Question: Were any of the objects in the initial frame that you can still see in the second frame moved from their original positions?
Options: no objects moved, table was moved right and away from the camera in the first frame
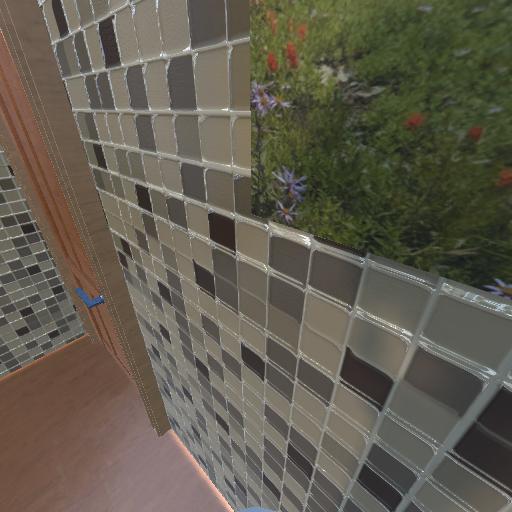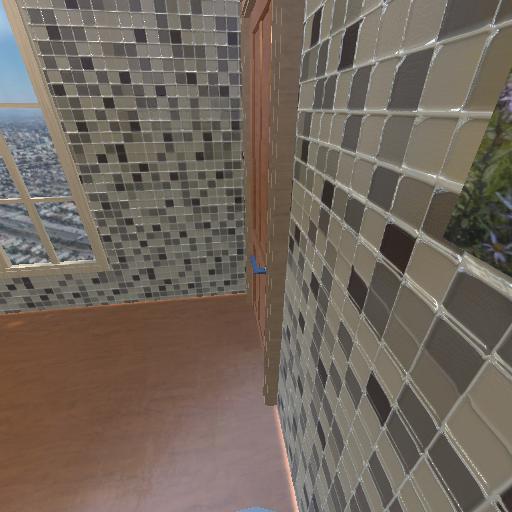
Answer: no objects moved